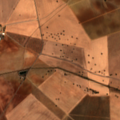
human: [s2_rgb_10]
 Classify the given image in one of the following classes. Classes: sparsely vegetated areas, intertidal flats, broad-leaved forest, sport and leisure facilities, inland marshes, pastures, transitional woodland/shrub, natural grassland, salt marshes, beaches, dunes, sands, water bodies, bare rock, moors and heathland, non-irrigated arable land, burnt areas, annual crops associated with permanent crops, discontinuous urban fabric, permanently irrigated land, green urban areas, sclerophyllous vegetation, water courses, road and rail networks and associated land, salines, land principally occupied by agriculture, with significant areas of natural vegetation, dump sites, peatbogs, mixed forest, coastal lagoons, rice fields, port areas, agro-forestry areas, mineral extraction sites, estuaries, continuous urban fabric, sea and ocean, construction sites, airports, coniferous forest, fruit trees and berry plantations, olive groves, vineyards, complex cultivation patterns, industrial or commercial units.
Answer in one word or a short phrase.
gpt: non-irrigated arable land, olive groves, annual crops associated with permanent crops